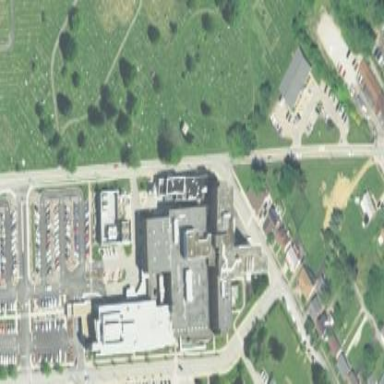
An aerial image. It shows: Hospital building.